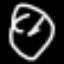
Label: clock